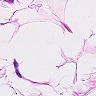
Metastatic tissue present: no